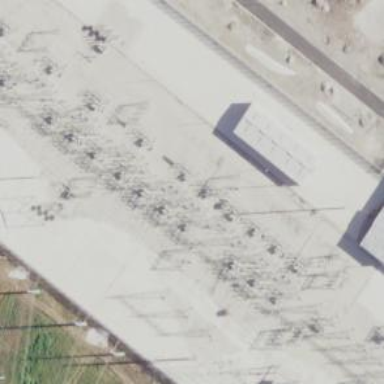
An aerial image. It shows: Switch used for power control.